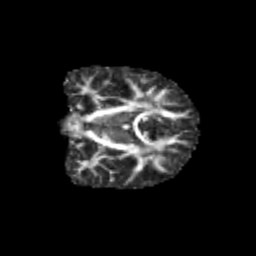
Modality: FA
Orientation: coronal
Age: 10
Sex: male
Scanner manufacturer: siemens
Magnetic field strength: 3 T
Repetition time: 3.8 s
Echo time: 0.07 s